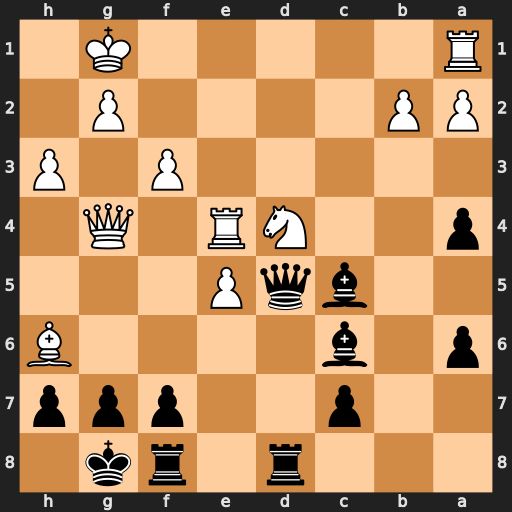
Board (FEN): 3r1rk1/2p2ppp/p1b4B/2bqP3/p2NR1Q1/5P1P/PP4P1/R5K1
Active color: b
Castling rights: -
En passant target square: -
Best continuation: Bxd4+ Rxd4 Qxd4+ Qxd4 Rxd4